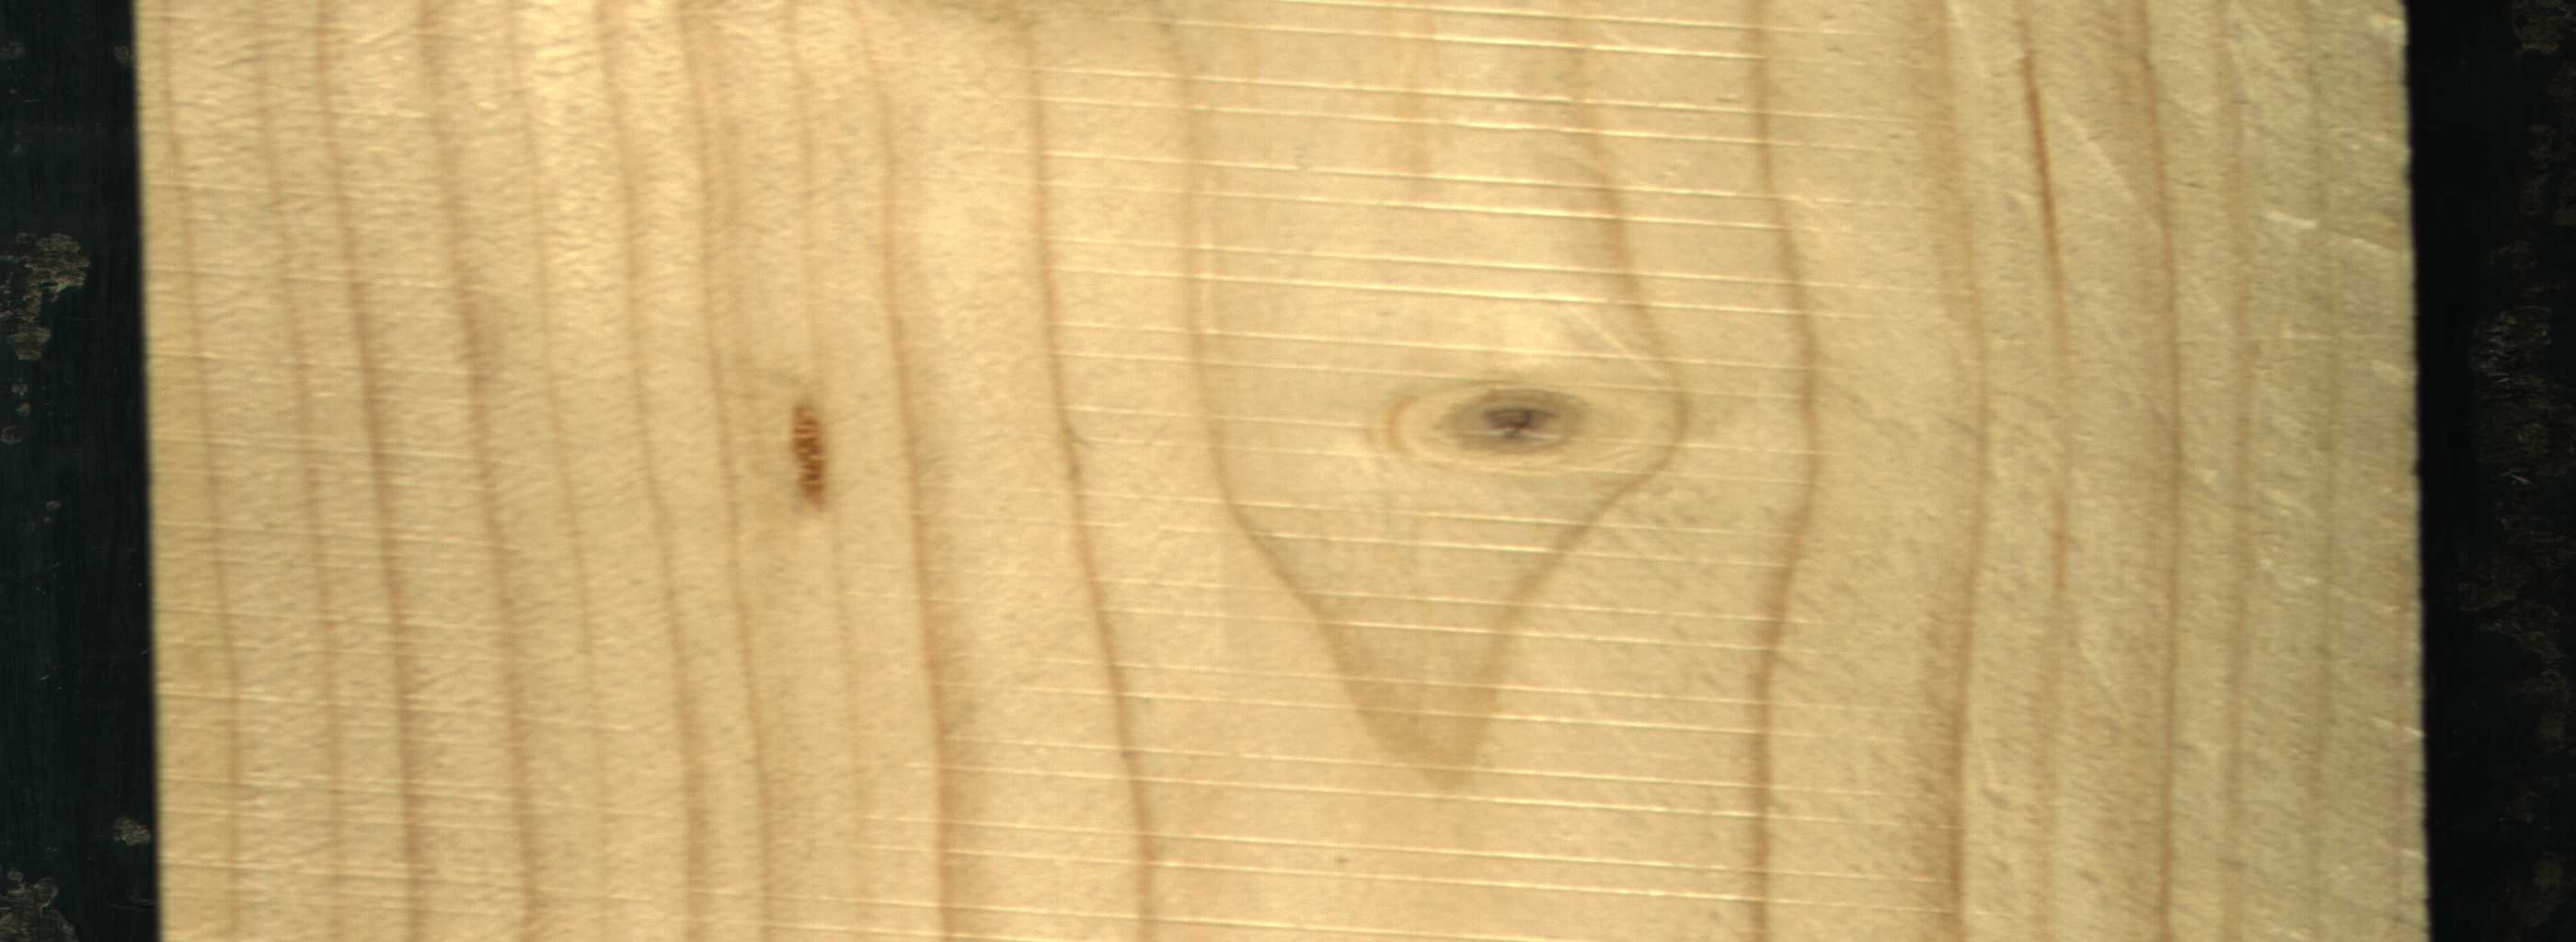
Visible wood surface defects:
resin
Live_Knot